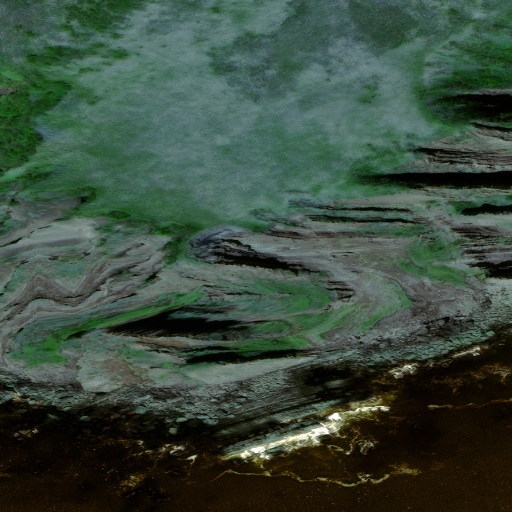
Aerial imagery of cape in Alaska named Coal Point containing only unknown